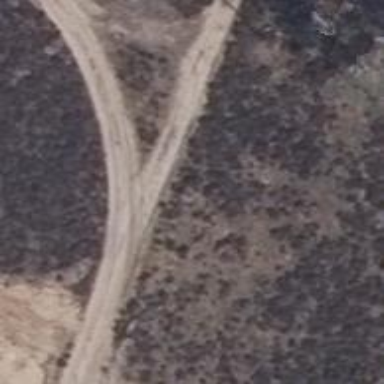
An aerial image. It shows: Dirt track road with grade 4 tracktype.